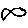
Label: fish